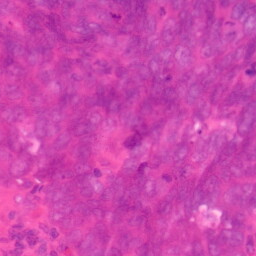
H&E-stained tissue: Colon